Question: I'm kinda new to selenium and i have encounter an icon element which i cannot click. Please look at the details below.

Tried this relative xpath and still noElementException occured when im running my script.
'''
.//*[@id='inforWsAppList']/li[2]/a
'''
Appreciate all those who wil share their ideas thanks!
Tried the switch frame method and still no luck:
'''
WebElement iframeElement = driver.findElement(By.id("lid://infor.social.mingleinstance1")); // This is the iframe that you're saying
driver.switchTo().frame(iframeElement);
driver.findElement(By.name(".//*[@id='inforWsAppList']/li[2]/a")).click(); // or [@id='inforWsAppList']/li[2]
driver.switchTo().defaultContent();
//
'''
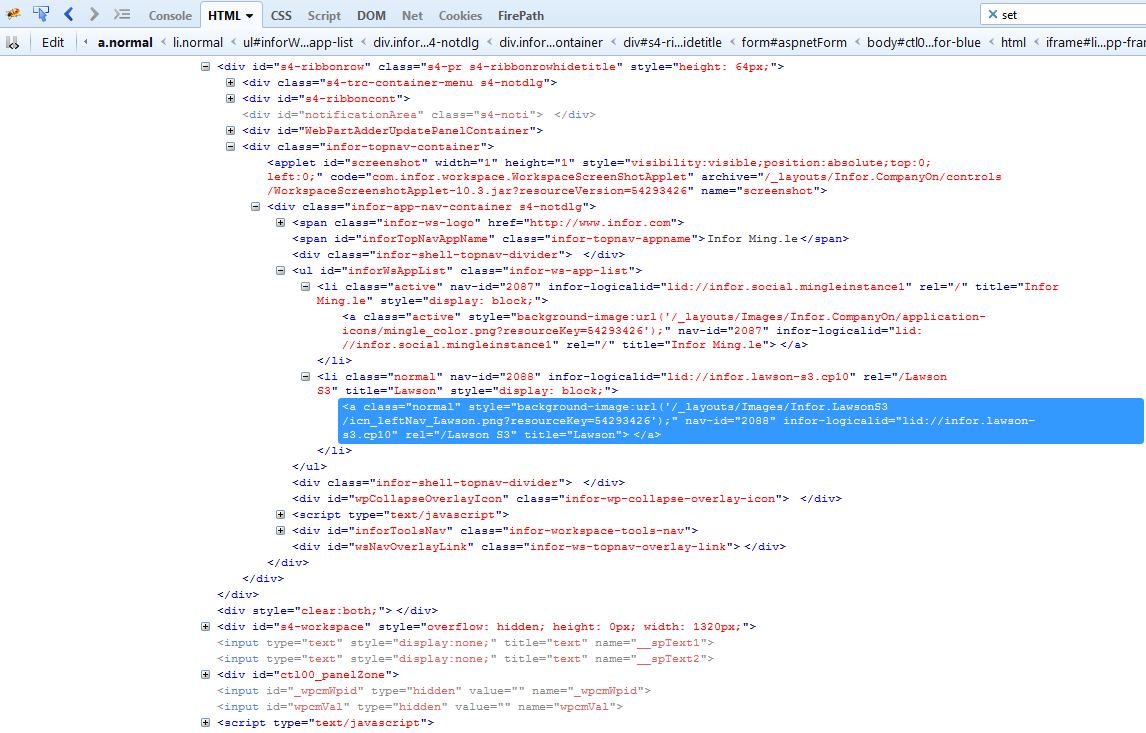
Answer: If you take a closer look to where your element is located, you would notice an 'iframe' as one of the parents. You need to 'iframe'.